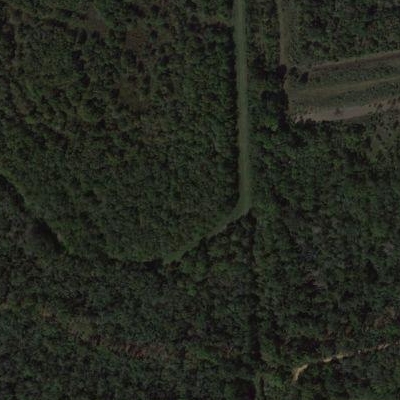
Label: eForest